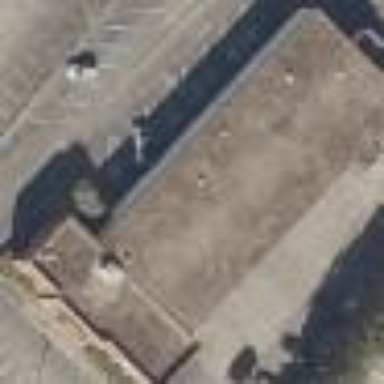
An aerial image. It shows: Car repair shop located in building.